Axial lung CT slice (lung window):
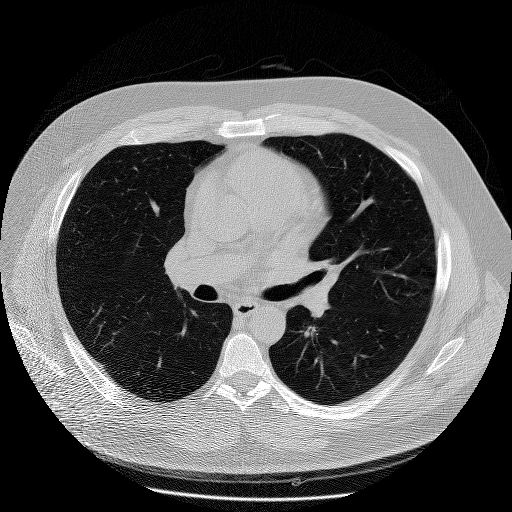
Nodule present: no